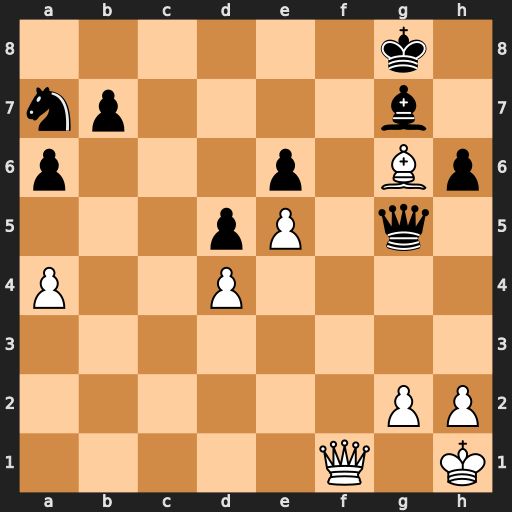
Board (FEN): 6k1/np4b1/p3p1Bp/3pP1q1/P2P4/8/6PP/5Q1K
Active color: w
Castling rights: -
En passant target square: -
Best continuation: Qf7+ Kh8 Qe8+ Bf8 Qxf8#